Interaction volume radius: 10 \u00c5
Interaction volume height: 25 \u00c5
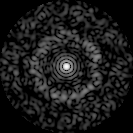
Disorder parameter: 0.8326